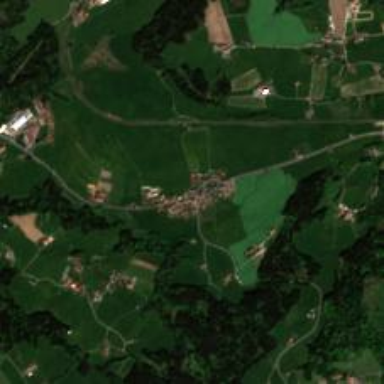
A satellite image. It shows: Village.